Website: home-depot
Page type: newsletter-management
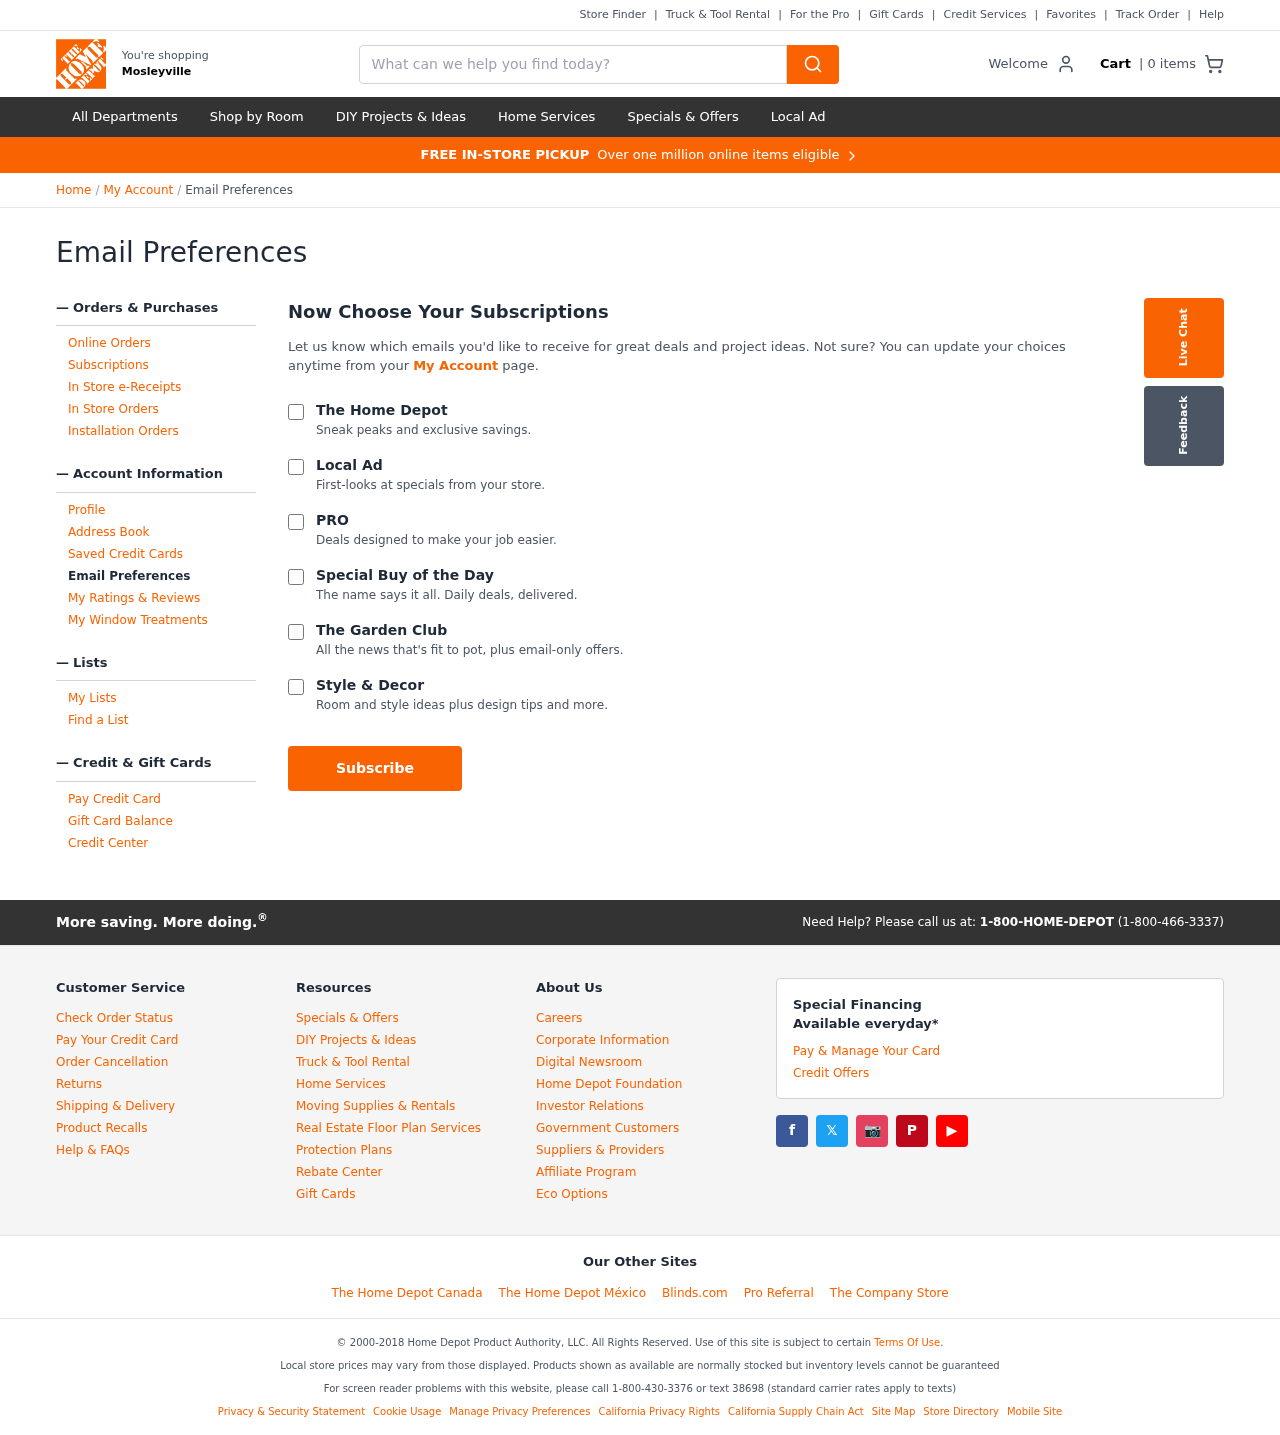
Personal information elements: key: PII_CITY
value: Mosleyville
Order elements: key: ORDER_NUM_ITEMS
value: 0
Search elements: key: HEADER_SEARCH
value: What can we help you find today?